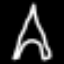
Label: The Eiffel Tower